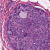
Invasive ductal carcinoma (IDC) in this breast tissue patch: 0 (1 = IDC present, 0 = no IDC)